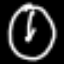
Label: clock